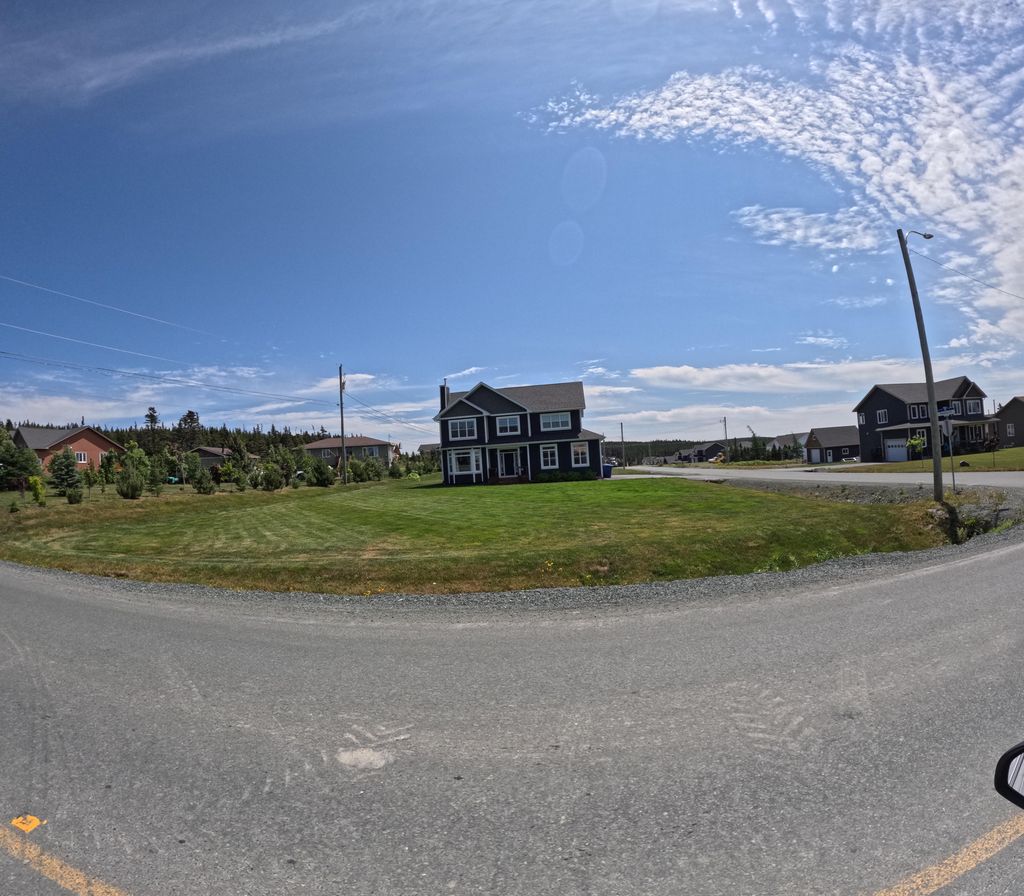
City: st_johns